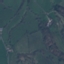
Land use / land cover class: Pasture